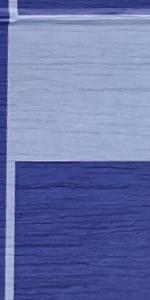
Label: Empty